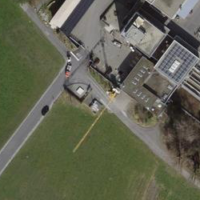
EUNIS habitat code: 52
Species observed at this site:
Chroicocephalus ridibundus
Corvus corone
Larus michahellis
Sturnus vulgaris
Milvus milvus
Passer domesticus
Ciconia ciconia
Columba palumbus